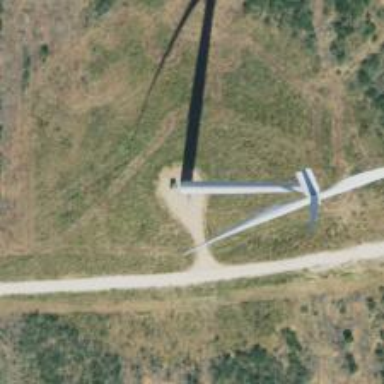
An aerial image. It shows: Wind turbine generator that utilizes wind as its source for generating electricity. It is of the horizontal axis type.